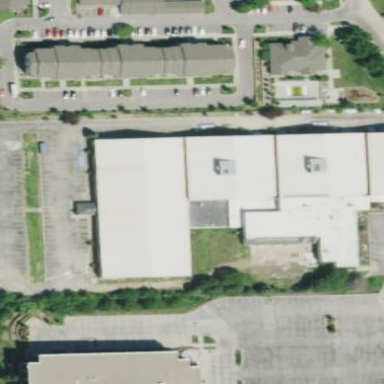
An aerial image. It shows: Commercial building located near sports center focused on athletics.